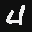
Label: 4